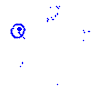
Particle: kaon